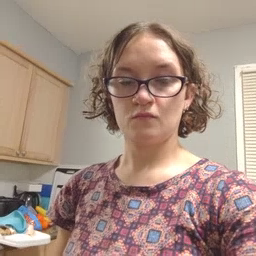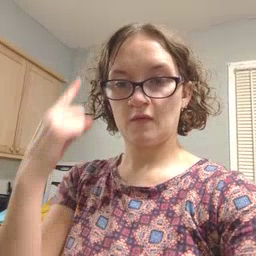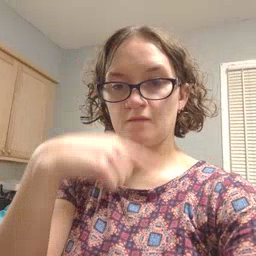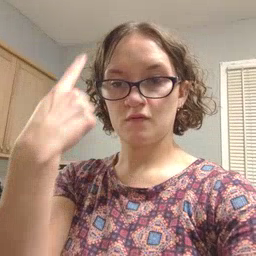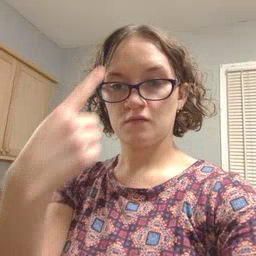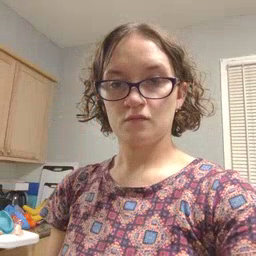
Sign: face